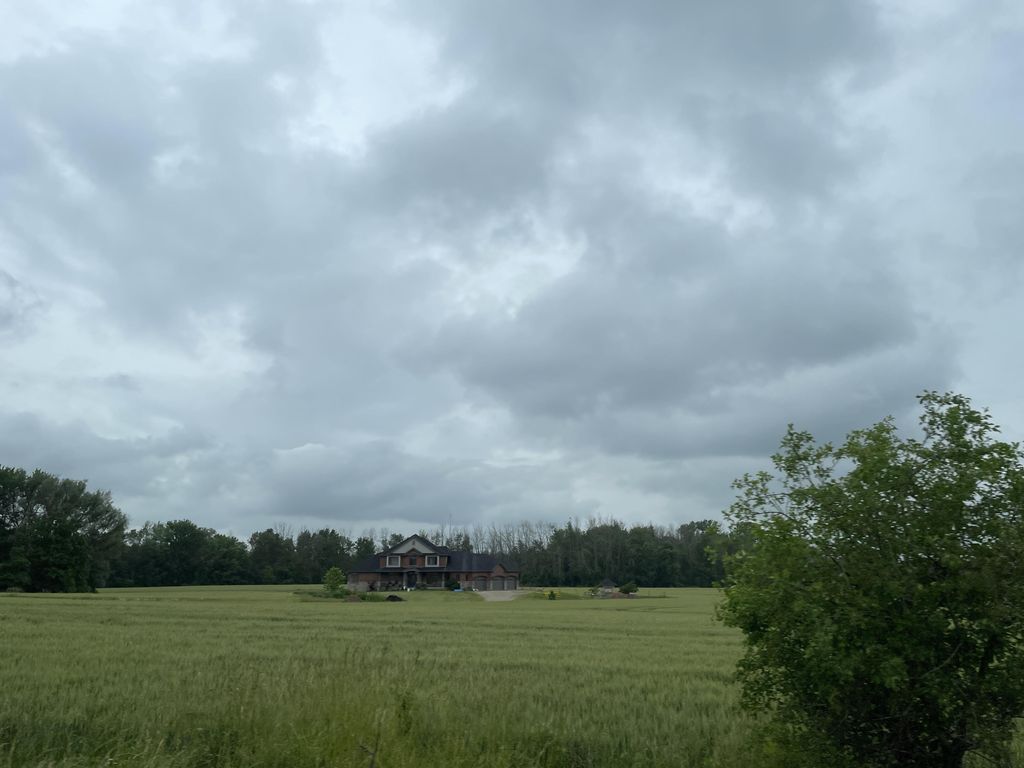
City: kitchener-waterloo